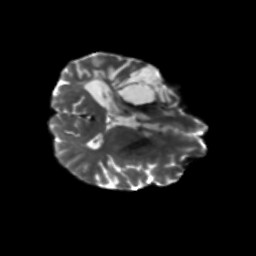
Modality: T2w
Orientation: axial
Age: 57
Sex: male
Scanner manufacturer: siemens
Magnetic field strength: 3 T
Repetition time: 5.47 s
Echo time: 0.0854 s